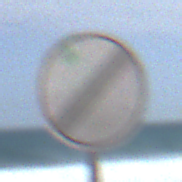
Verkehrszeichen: EndeSaemtlicherBegrenzungen
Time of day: Midday
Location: Outdoor (Nature)
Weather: PartlyCloudy
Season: NotSpecified
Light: Natural